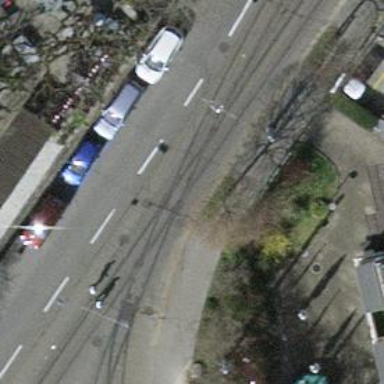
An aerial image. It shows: Railway crossing.